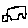
Label: car